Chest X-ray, AP view. Patient: 33 years old, sex M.
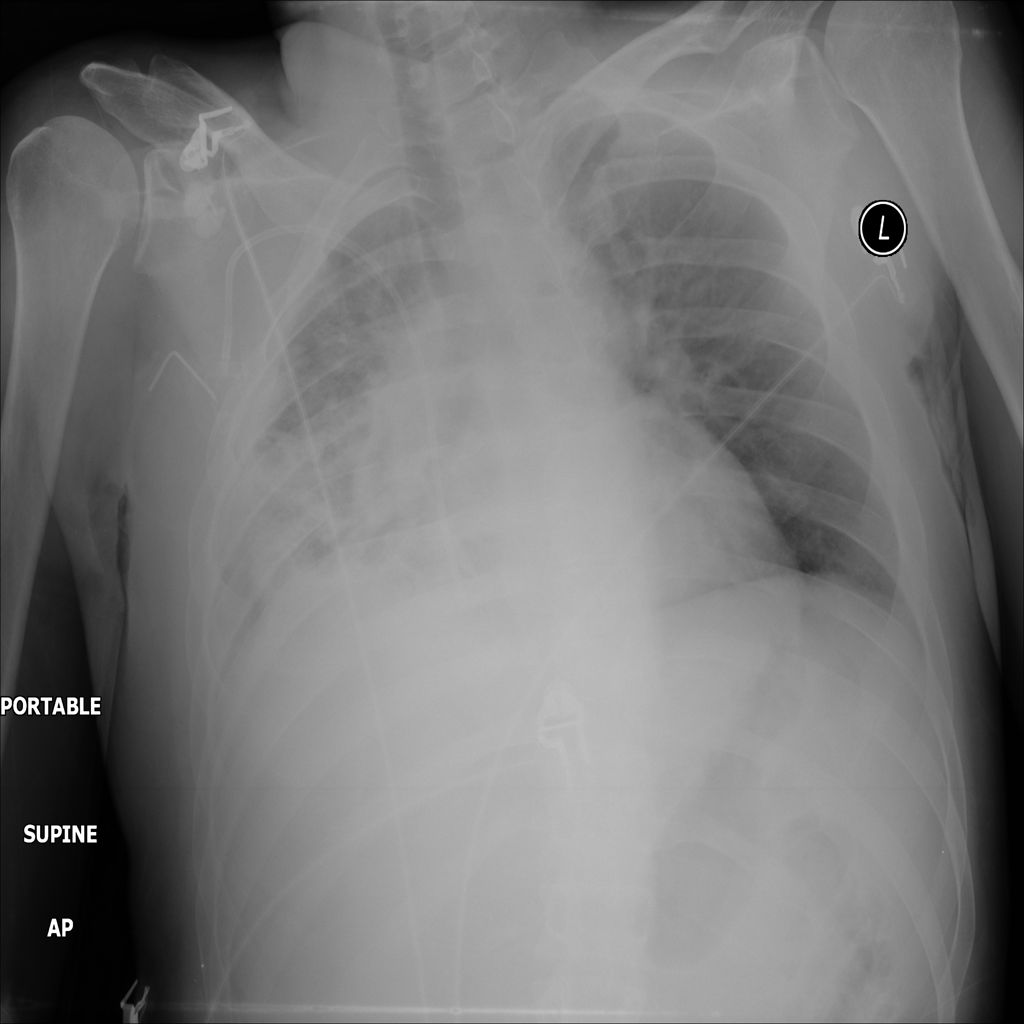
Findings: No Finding